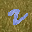
Label: 2